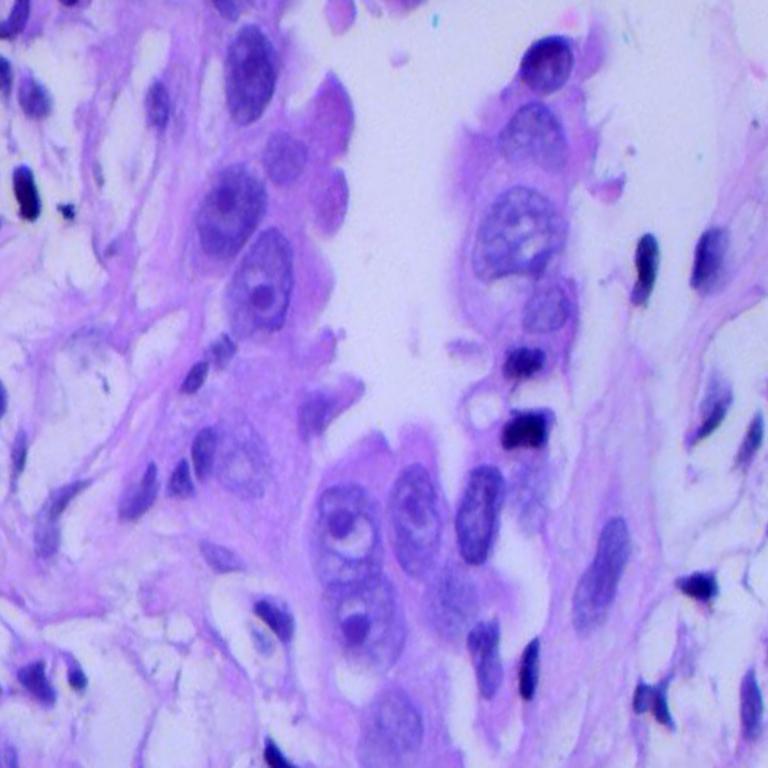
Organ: lung
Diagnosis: adenocarcinomas